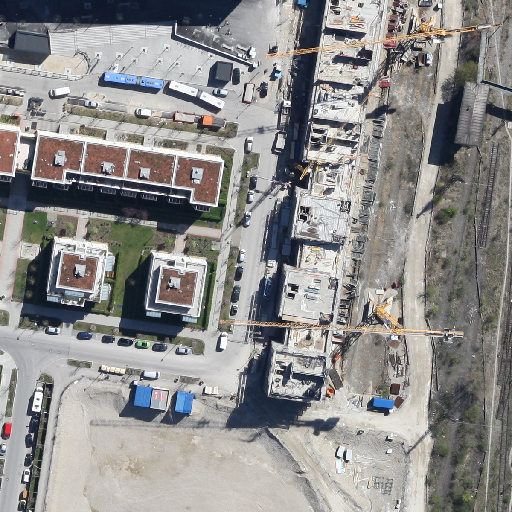
Referring expression: impervious surface